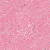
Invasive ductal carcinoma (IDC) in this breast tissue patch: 0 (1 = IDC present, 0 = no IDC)